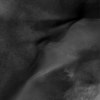
Label: not_dusty